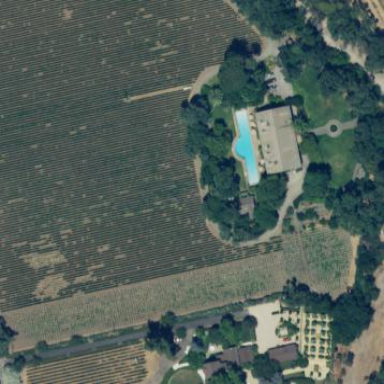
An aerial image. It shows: Vineyard with grape crops.